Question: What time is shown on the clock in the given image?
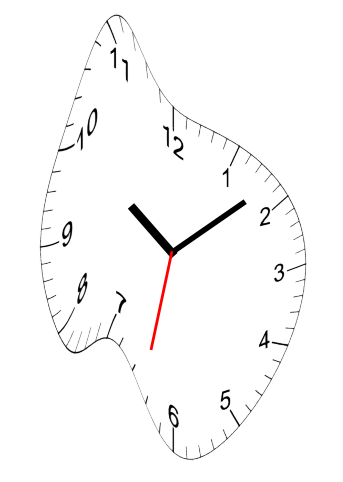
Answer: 10:08:32